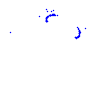
Particle: proton